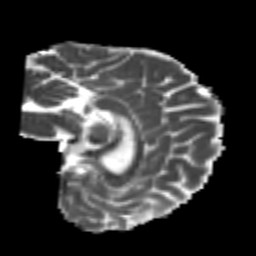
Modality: MD
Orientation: sagittal
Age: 24
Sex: female
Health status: healthy
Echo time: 0.074 s